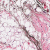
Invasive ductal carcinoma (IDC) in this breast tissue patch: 0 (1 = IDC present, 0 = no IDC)